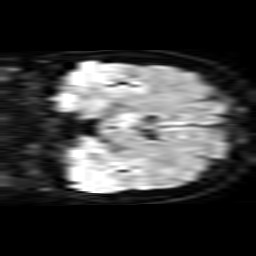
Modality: TRACE
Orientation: coronal
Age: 41
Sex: female
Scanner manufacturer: philips
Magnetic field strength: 1.5 T
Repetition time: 4.813 s
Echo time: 0.07764 s